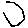
Label: hexagon